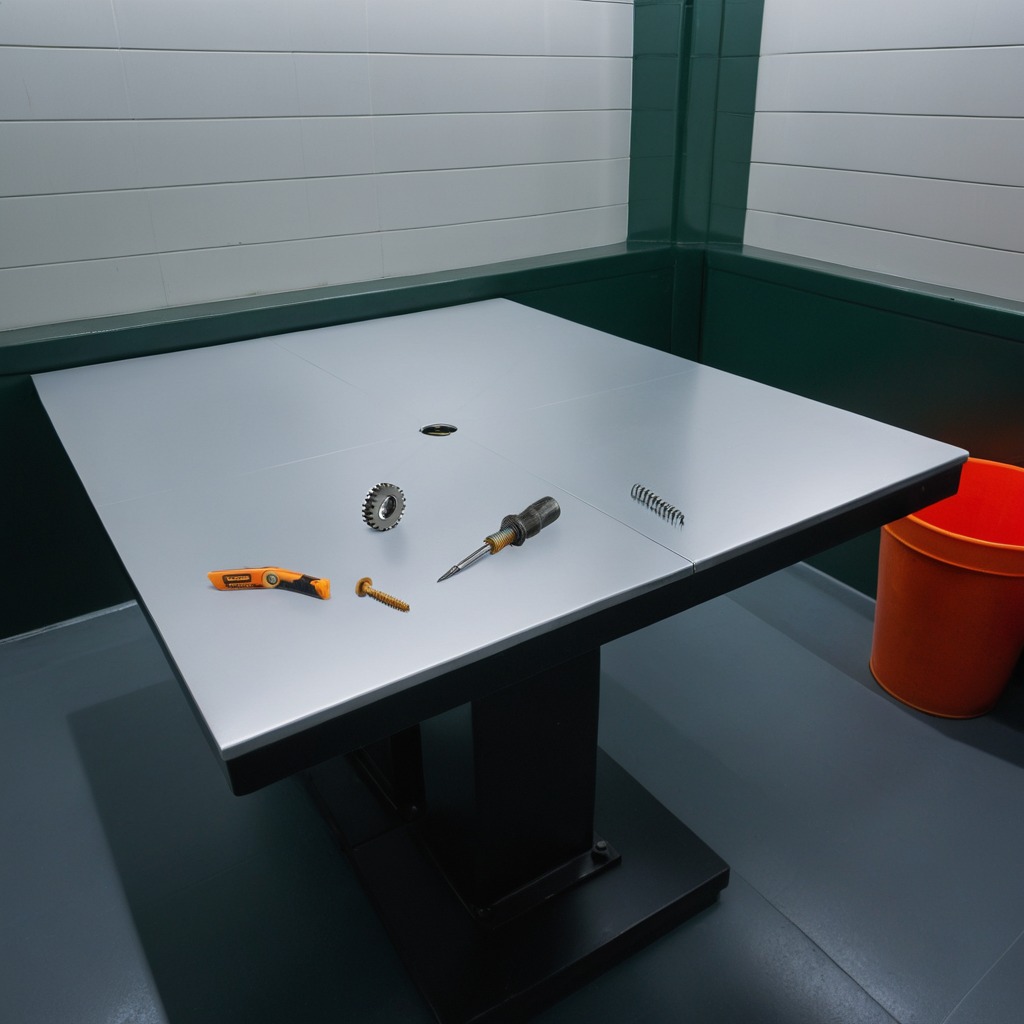
A steel gear with teeth, a utility knife, a metal machine screw, a coiled metal spring, and a screwdriver are lying on the table in the railway signal maintenance room.